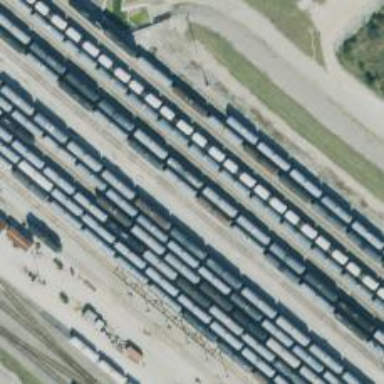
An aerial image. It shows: Railway yard used for servicing trains.